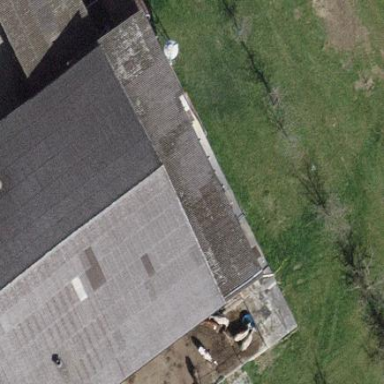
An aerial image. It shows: Rural barn.